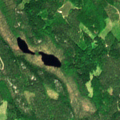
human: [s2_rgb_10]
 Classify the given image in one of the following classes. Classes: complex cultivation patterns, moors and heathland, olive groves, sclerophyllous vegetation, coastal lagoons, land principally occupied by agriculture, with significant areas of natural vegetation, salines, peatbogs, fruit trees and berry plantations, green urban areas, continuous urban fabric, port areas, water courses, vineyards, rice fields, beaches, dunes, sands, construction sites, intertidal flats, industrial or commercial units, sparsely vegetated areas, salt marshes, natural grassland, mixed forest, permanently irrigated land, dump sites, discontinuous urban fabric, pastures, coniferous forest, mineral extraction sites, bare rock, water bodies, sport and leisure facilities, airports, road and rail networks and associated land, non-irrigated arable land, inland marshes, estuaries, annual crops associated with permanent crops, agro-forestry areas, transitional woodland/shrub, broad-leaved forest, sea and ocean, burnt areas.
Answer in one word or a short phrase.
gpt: coniferous forest, mixed forest, transitional woodland/shrub